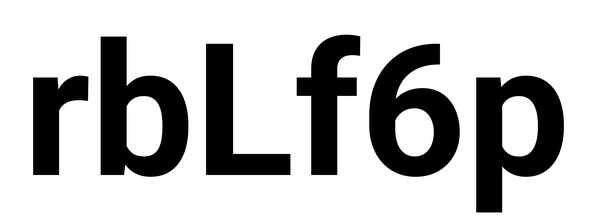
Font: Roboto_Bold